Question: I have a layout where I have 'RelativeLayout' with some 'Edittext' which use the default style and are baseline aligned with some 'Textfield'. The issue is the 'Edittext' are losing the default Holo Light style line (the line under the text). If I take out the baseline then the line is shown though, of course, the 'Edittext' loses the alignment.
I suspect this is bug or at least a very strange behavior, but I will give it a try by asking here in SO :-)
This is how it looks (Edittexts are the blank spaces to the right of Opens and Closes TextViews):

This is my layout:
'''
<?xml version="1.0" encoding="utf-8"?>
'''
'''
<LinearLayout
android:layout_height="match_parent"
android:layout_width="0dip"
android:layout_weight="50"
android:orientation="vertical" >
<EditText
android:id="@+id/store_name_edit"
android:hint="@string/store_name"
android:layout_height="wrap_content"
android:layout_width="match_parent" />
<EditText
android:id="@+id/store_code_edit"
android:hint="@string/store_code"
android:layout_height="wrap_content"
android:layout_width="match_parent" />
<EditText
android:id="@+id/store_group_edit"
android:hint="@string/store_group"
android:layout_height="wrap_content"
android:layout_width="match_parent" />
<EditText
android:id="@+id/store_type_edit"
android:hint="@string/store_type"
android:layout_height="wrap_content"
android:layout_width="match_parent" />
<EditText
android:id="@+id/store_address_edit"
android:hint="@string/store_street"
android:layout_height="wrap_content"
android:layout_width="match_parent" />
<TextView
android:layout_height="wrap_content"
android:layout_width="wrap_content"
android:paddingTop="20dip"
android:textSize="20sp"
android:text="@string/store_description" />
<RelativeLayout
android:layout_width="wrap_content"
android:layout_height="wrap_content" >
<TextView
android:id="@+id/opening"
android:layout_width="wrap_content"
android:layout_height="wrap_content"
android:textSize="18sp"
android:text="@string/store_opening_hours" />
<TextView
android:id="@+id/opens"
android:layout_below="@id/opening"
android:layout_width="wrap_content"
android:layout_height="wrap_content"
android:textSize="18sp"
android:text="@string/store_open" />
<EditText
android:id="@+id/opens_edit"
android:layout_toRightOf="@id/opens"
android:layout_alignBaseline="@id/opens"
android:layout_height="wrap_content"
android:layout_width="100dip"
android:textSize="18sp" />
<TextView
android:id="@+id/closes"
android:layout_alignBaseline="@id/opens"
android:layout_toRightOf="@id/opens_edit"
android:layout_width="wrap_content"
android:layout_height="wrap_content"
android:textSize="18sp"
android:text="@string/store_close" />
<EditText
android:id="@+id/closes_edit"
android:layout_alignBaseline="@id/opens"
android:layout_toRightOf="@id/closes"
android:layout_height="wrap_content"
android:layout_width="100dip"
android:textSize="18sp" />
</RelativeLayout>
</LinearLayout>
'''
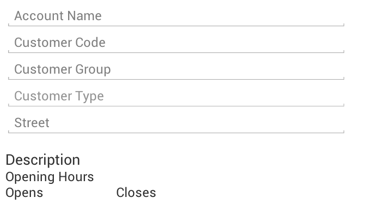
Answer: My guess is the containing 'RelativeLayout' somehow isn't expanding to allow for the lines on the EditTexts to show.
Change the containing 'RelativeLayout' to:
'''
<RelativeLayout
android:layout_width="wrap_content"
android:layout_height="100dp">
'''
I realise this may not be the best solution but it's a start. Another option might be to try using 'alignParentBottom' instead of baseline on all the "bottom" row elements.